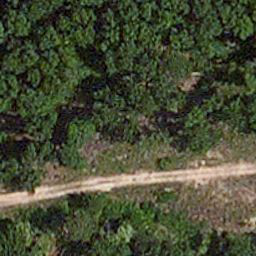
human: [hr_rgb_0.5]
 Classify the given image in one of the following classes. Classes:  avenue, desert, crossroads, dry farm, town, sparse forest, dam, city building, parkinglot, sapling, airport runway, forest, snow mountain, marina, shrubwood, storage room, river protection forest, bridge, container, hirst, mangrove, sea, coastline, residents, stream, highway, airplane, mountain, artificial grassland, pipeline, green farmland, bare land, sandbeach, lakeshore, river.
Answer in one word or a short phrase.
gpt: avenue